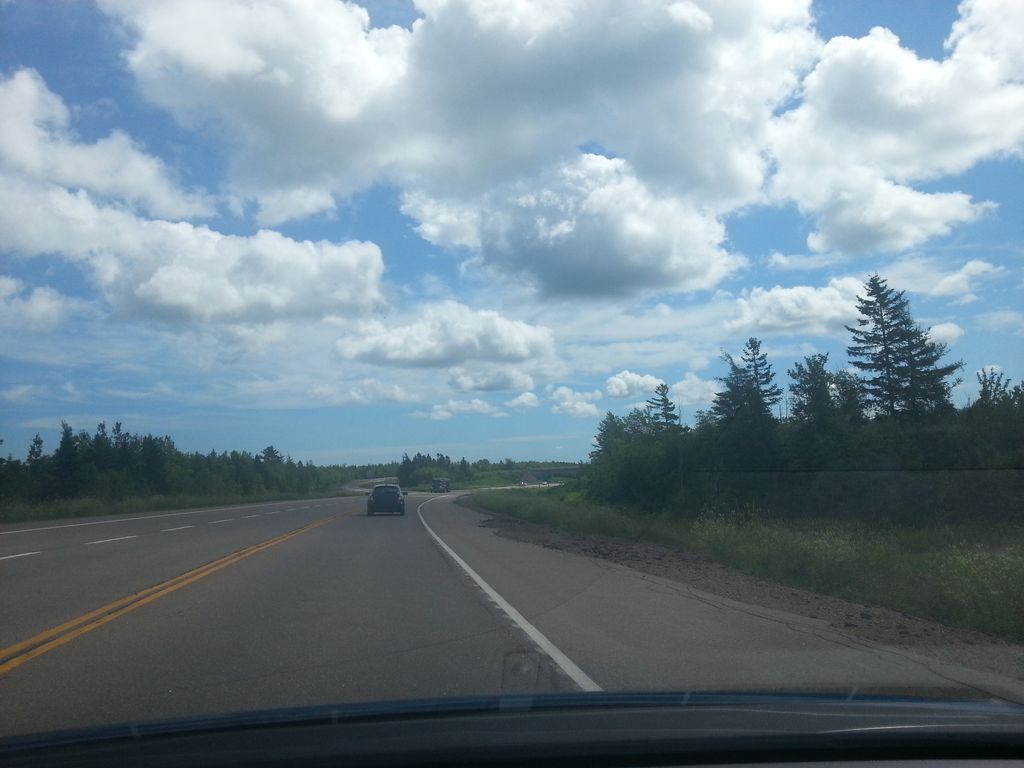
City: charlottetown